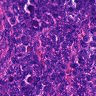
Metastatic tissue present: no